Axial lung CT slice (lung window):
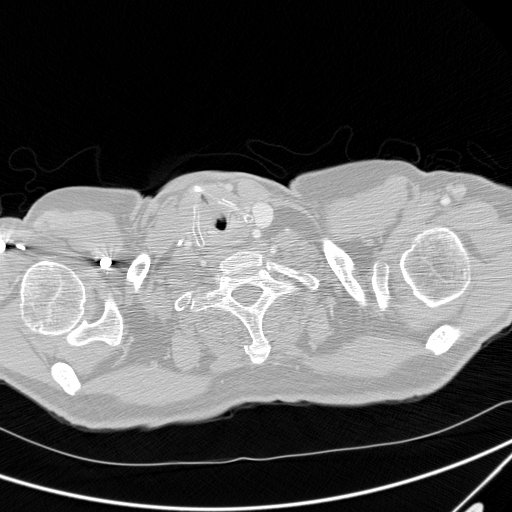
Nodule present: no